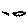
Label: cloud